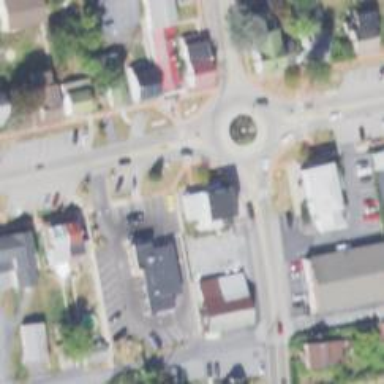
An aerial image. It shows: Roundabout at primary highway.